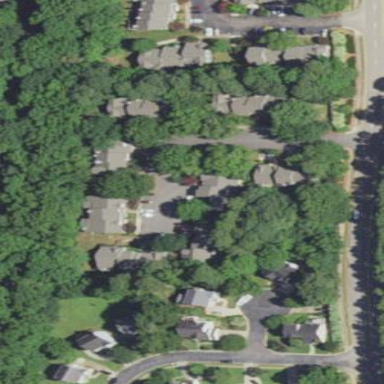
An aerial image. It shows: Residential area within neighborhood.